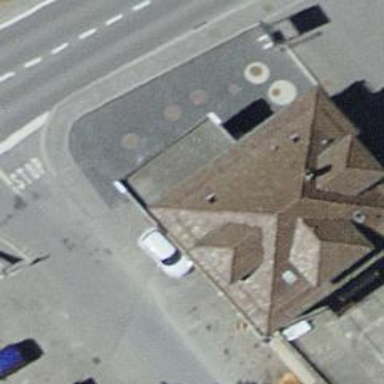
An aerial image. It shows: Car repair shop.